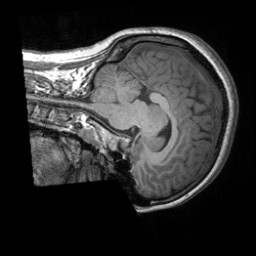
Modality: T1w
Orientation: sagittal
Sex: female
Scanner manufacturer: siemens
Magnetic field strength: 3 T
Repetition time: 1.9 s
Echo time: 0.00252 s